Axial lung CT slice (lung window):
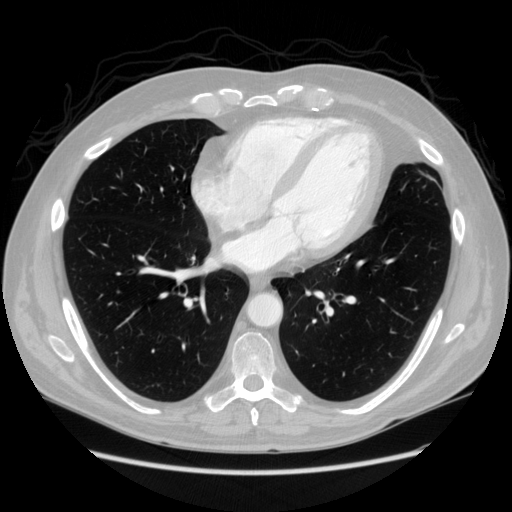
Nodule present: no